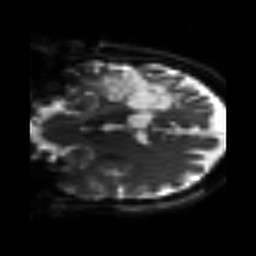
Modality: sbref
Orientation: coronal
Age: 58
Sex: male
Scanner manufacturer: siemens
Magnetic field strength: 3 T
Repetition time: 3.2 s
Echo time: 0.081 s